Question: I want to add this type of text in Listbox using Gtkmm in c++.

Can you suggest me any way how to do it, please?
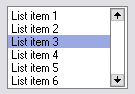
Answer: For this very simple case, you might want to use gtkmm's ListViewText widget:
<URL>
Here is some example code:
<URL>
However, if you want to do anything more complex, you'd need to use the full Gtk::TreeView class.
I don't think Gtk::ListBox is appropriate for offering a simple list of values like that. In fact, you might want to use Gtk::ComboBox - maybe even the simple Gtk::ComboBoxText widget:
<URL>
Here is some Gtk::ComboBoxText example code:
<URL>